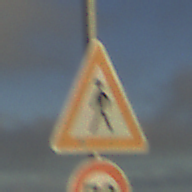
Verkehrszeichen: FussgaengerRechts
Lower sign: Geschwindigkeit70
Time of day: SunriseSunset
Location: Outdoor (Nature)
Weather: PartlyCloudy
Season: NotSpecified
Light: Natural